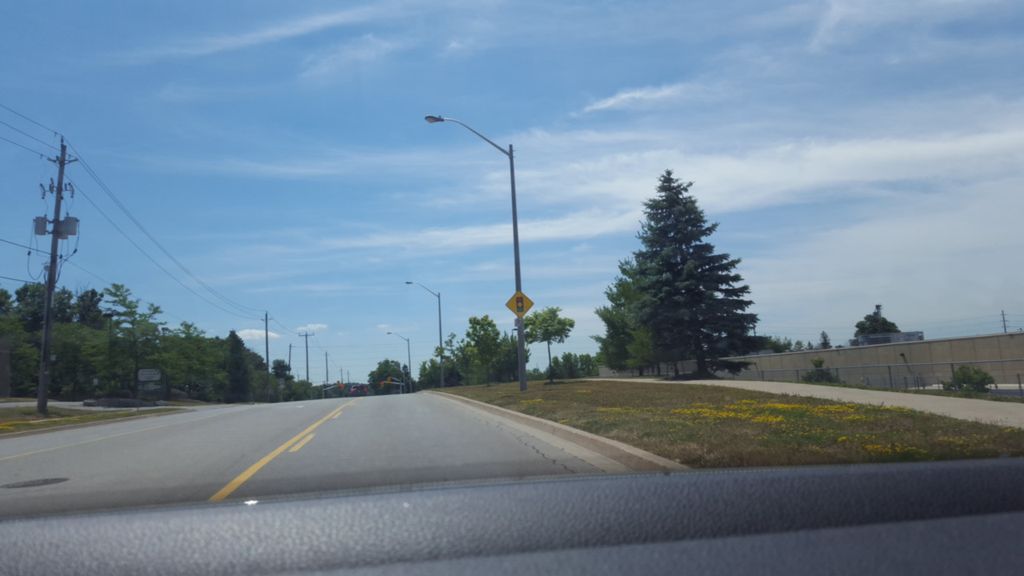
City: hamilton